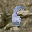
Label: 6